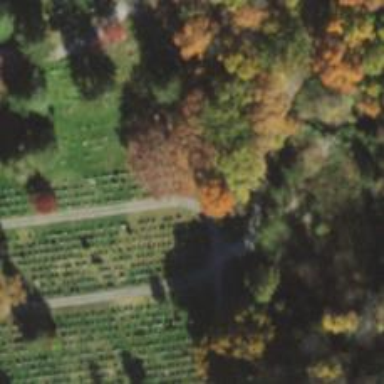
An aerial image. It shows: Road designated as Cemetery Road.